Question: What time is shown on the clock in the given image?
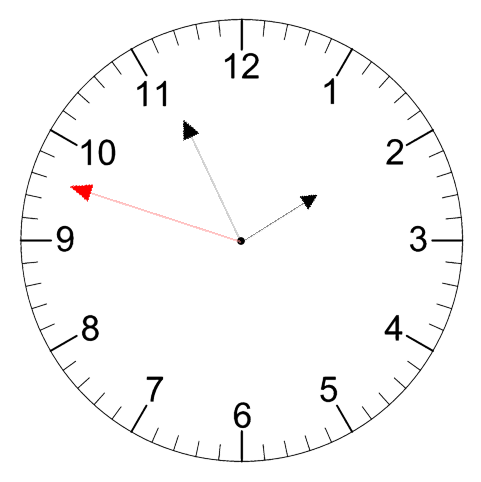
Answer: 01:55:48